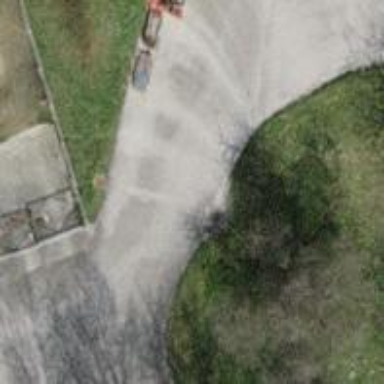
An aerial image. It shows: Paved driveway that serves as grade1 tracktype.